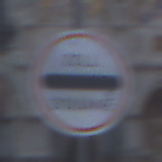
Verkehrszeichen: Zollstelle
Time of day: SunriseSunset
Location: Outdoor (Urban)
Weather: PartlyCloudy
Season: NotSpecified
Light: Natural